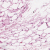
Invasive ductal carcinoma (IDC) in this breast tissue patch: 0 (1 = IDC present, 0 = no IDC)